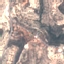
Land use / land cover class: PermanentCrop